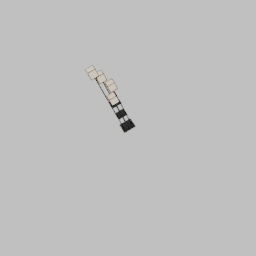
Label: lighting